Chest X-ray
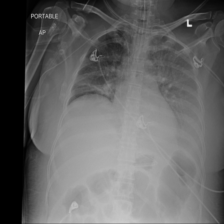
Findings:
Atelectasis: negative
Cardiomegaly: negative
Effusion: positive
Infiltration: negative
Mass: negative
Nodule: negative
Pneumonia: negative
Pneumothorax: negative
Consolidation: negative
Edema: negative
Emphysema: negative
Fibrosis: negative
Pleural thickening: positive
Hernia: negative